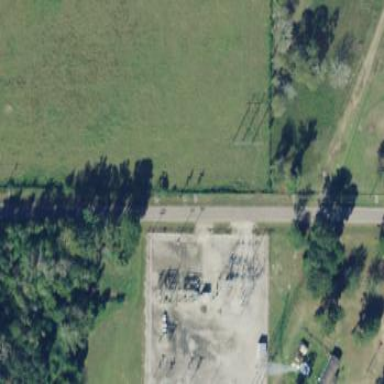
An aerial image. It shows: Outdoor distribution power substation.